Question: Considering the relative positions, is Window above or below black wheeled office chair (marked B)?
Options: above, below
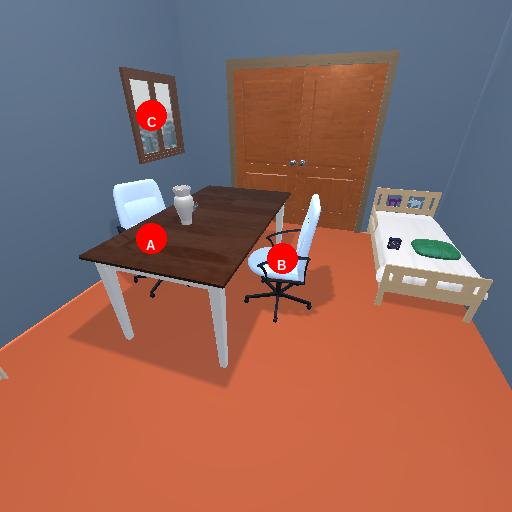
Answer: above